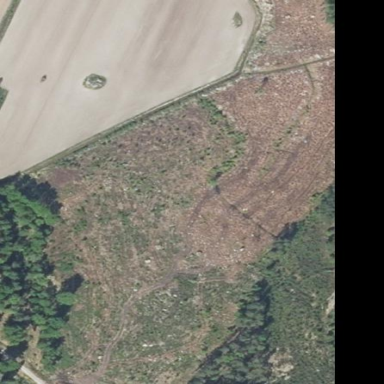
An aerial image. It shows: Clearcut area created by human activity.